Field crop: maize
Growth stage: 2
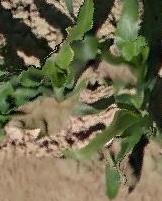
Species: maize